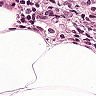
Metastatic tissue present: no